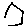
Label: hexagon